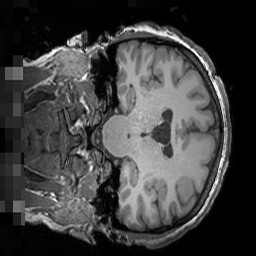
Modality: T1w
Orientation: coronal
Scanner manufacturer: siemens
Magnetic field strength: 3 T
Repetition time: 1.5 s
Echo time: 0.00291 s